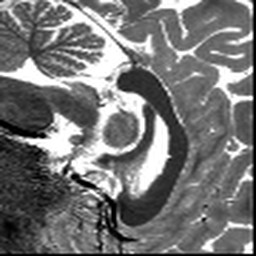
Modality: T1map
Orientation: sagittal
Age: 23
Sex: female